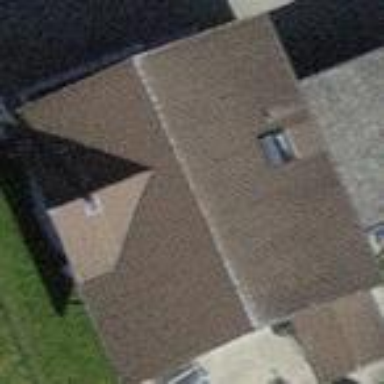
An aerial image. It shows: Building with tiled roof.